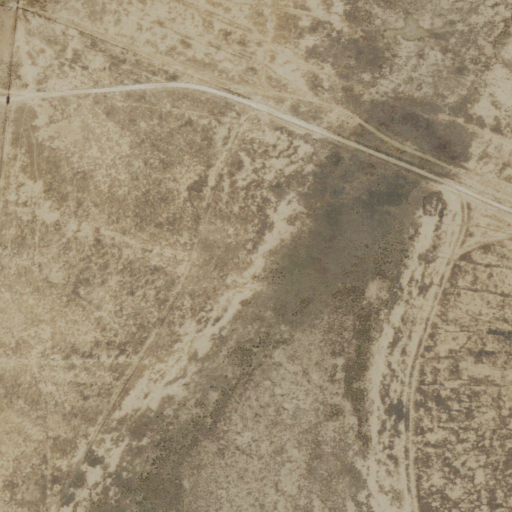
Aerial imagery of plain(s) in New Mexico named White Flat containing grassland and shrub